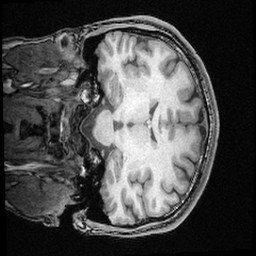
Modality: T1w
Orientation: coronal
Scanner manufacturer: ge
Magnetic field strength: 3 T
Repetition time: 0.008572 s
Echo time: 0.003384 s